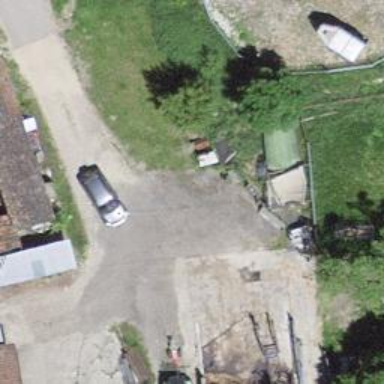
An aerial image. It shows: Driveway leading to service road.